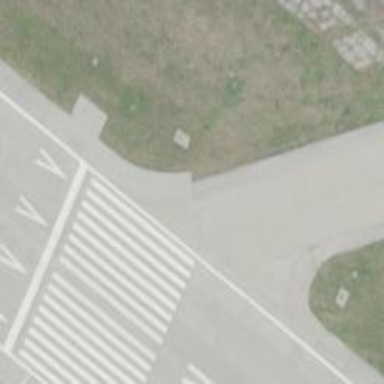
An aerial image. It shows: Image of taxiway at airport.